【题型】选择题　【知识点】平面几何　【难度】medium
% --- 题目部分 ---
尺规作图三等分角是古希腊三大几何难题之一，现今已证明该问题无解．但借助有刻度的直尺、其他曲线等，可将一个角三等分．古希腊数学家帕普斯曾提出以下作法：如图，以 $\angle ACB$ 的顶点 $C$ 为圆心作圆交角的两边于 $A, B$ 两点；取线段 $AB$ 三等分点 $O, D$；以 $B$ 为焦点，$A, D$ 为顶点作双曲线，与圆弧 $AB$ 交于点 $E$，连接 $CE$，则 $\angle ACB = 3\angle BCE$．若图中 $CE$ 交 $AB$ 于点 $P$，$5\overrightarrow{AP} = 6\overrightarrow{PB}$，则 $\cos \angle ACP =$ （ \quad ）

\vspace{1em}

\noindent A. $-\frac{24}{25}$ \quad\quad\quad B. $-\frac{12}{25}$ \quad\quad\quad C. $-\frac{7}{25}$ \quad\quad\quad D. $\frac{12}{25}$
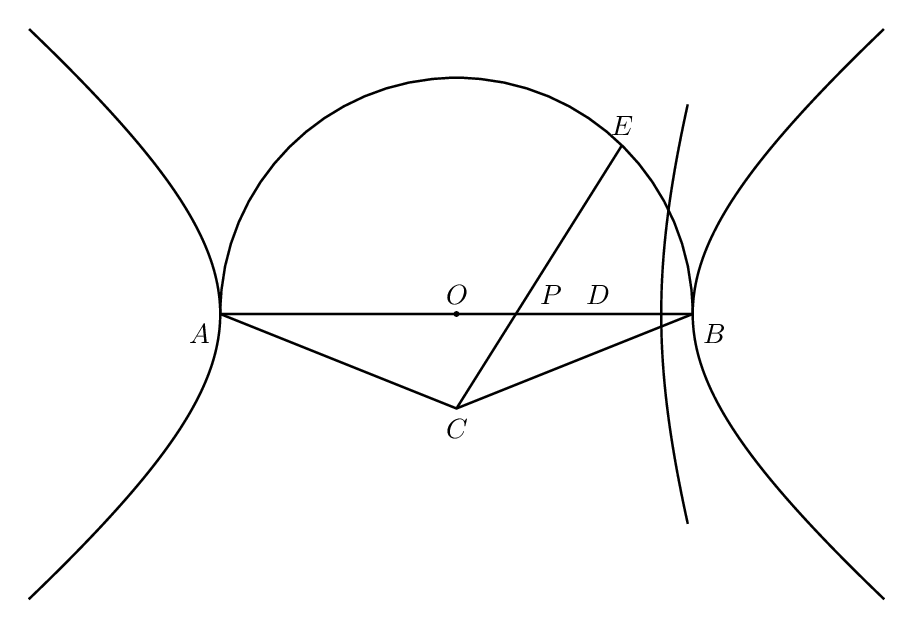
【解答】
\noindent \fbox{\parbox{\linewidth}{
    \textcolor{red}{【答案】} C \\
    \textcolor{red}{【分析】} 根据正弦定理及二倍角的正弦公式，得 $\angle BCE$ 的余弦值，再由二倍角的余弦公式即可求出 $\cos \angle ACP$． \\
    \textcolor{red}{【详解】} 设 $\angle BCE = \alpha$，则 $\angle ACB = 3\angle BCE = 3\alpha$，$\angle ACP = 2\alpha$．
}}

\vspace{1em}

\noindent 在 $\triangle ACP$ 中，由正弦定理，得 $\frac{AP}{\sin 2\alpha} = \frac{CA}{\sin \angle APC}$；

\vspace{0.5em}
\noindent 在 $\triangle BCP$ 中，由正弦定理，得 $\frac{BP}{\sin \alpha} = \frac{CB}{\sin \angle BPC}$．

\vspace{0.5em}
\noindent 又因为 $CA = CB$，$\angle APC + \angle BPC = \pi$，

\vspace{0.5em}
\noindent 所以 $\frac{CA}{\sin \angle APC} = \frac{CB}{\sin \angle BPC}$，所以 $\frac{AP}{\sin 2\alpha} = \frac{BP}{\sin \alpha}$，

\vspace{0.5em}
\noindent 即 $\frac{AP}{BP} = \frac{\sin 2\alpha}{\sin \alpha} = 2\cos \alpha$．

\vspace{0.5em}
\noindent 又因为 $5\overrightarrow{AP} = 6\overrightarrow{PB}$，所以 $\frac{AP}{BP} = 2\cos \alpha = \frac{6}{5}$，故 $\cos \alpha = \frac{3}{5}$．

\vspace{0.5em}
\noindent 所以 $\cos \angle ACP = \cos 2\alpha = 2\cos^2 \alpha - 1 = 2 \times \frac{9}{25} - 1 = -\frac{7}{25}$．

\vspace{0.5em}
\noindent \textcolor{red}{故选：C.}